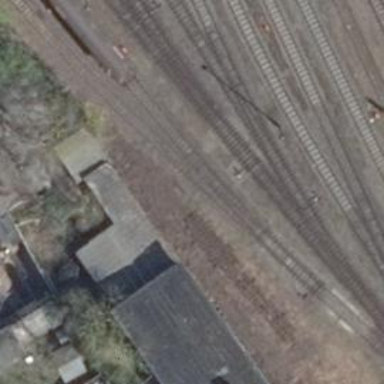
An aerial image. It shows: Railway switch.